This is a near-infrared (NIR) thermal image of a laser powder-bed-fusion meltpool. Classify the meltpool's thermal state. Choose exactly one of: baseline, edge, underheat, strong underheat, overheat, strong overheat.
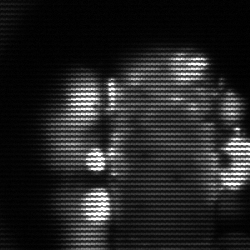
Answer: strong underheat